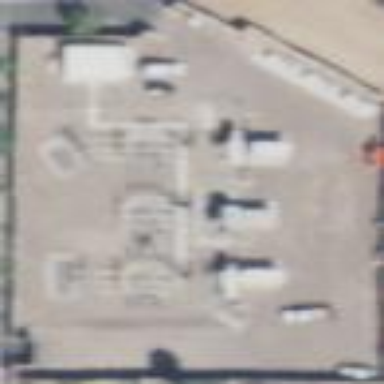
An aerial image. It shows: Outdoor power substation at the distribution level with surrounding wall barrier.